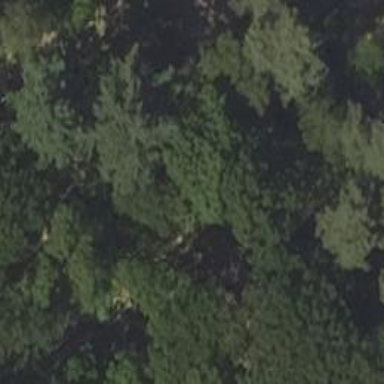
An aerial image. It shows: Needle-leaved tree in natural setting.